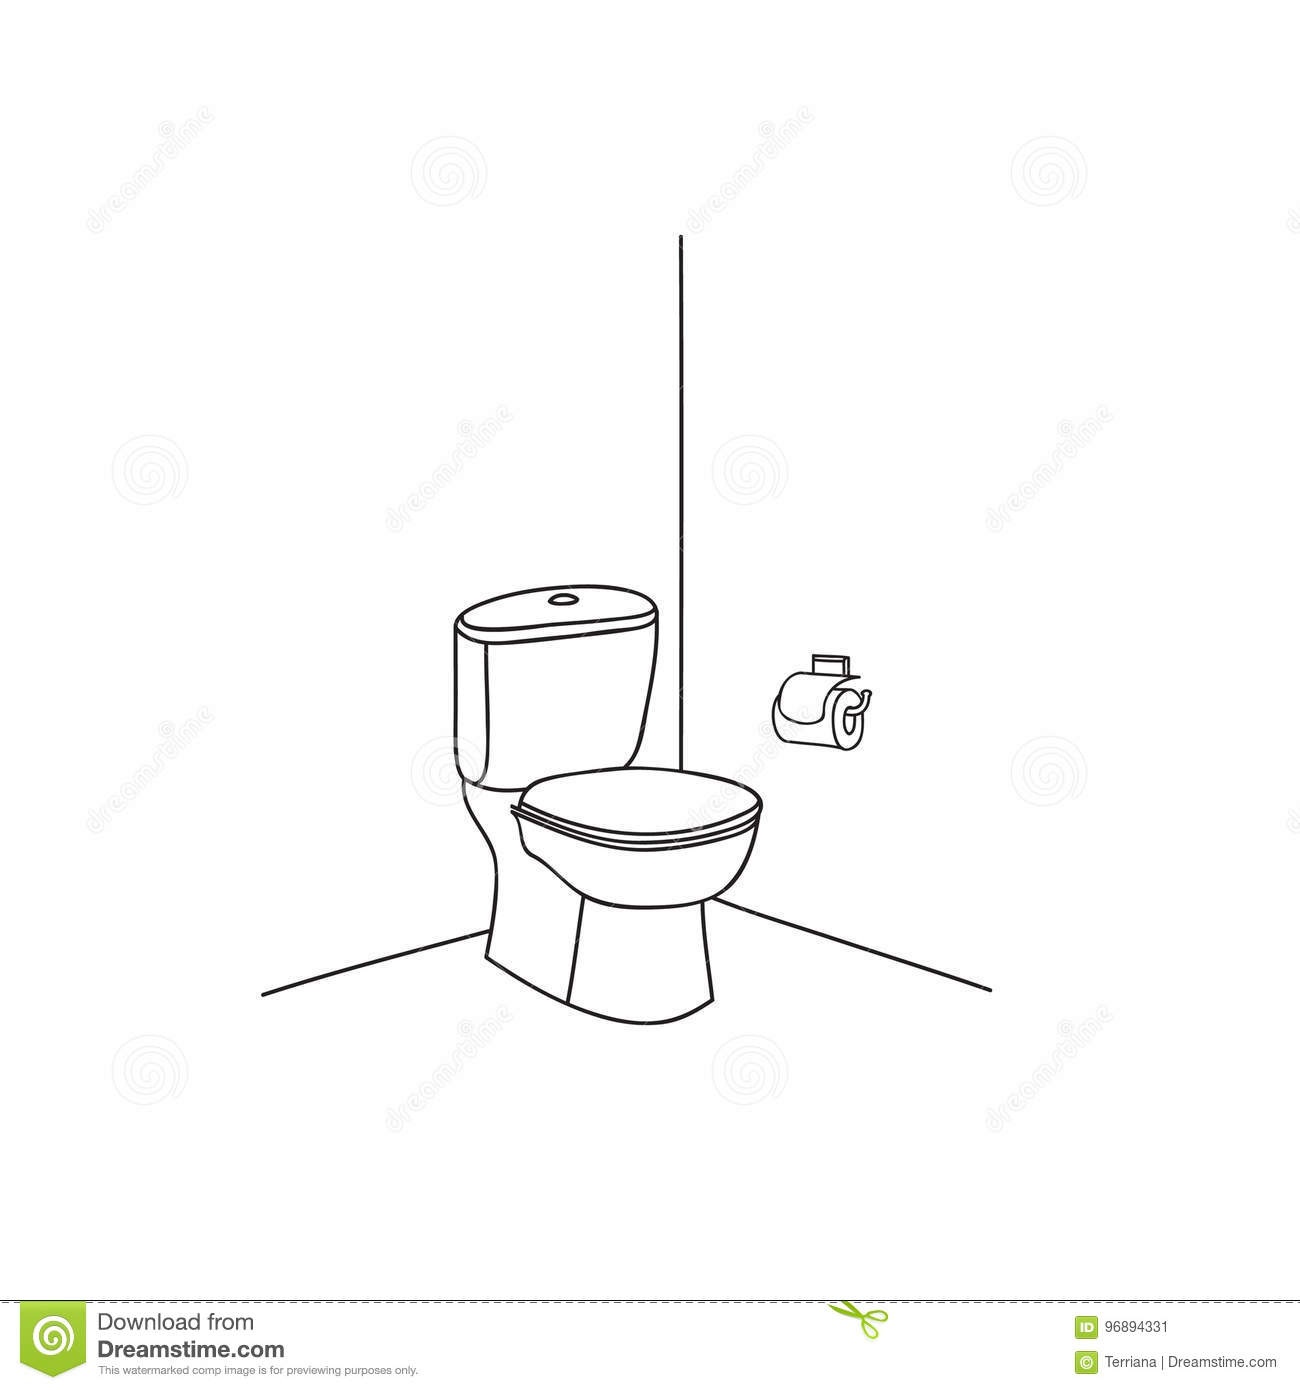
Label: toilet seat